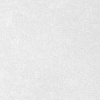
Atmospheric dust classification: dusty